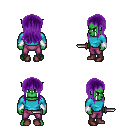
a pixel art fantasy rpg character, male body template, orc, green skin, teal long-sleeve shirt, magenta pants, purple unkempt hairstyle, white cloth bracers, maroon shoes, dagger, four views (front, back, left, right), 2x2 character sprite sheet, small pixel art, hard edges, no anti-aliasing